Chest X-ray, PA view. Patient: 36 years old, sex F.
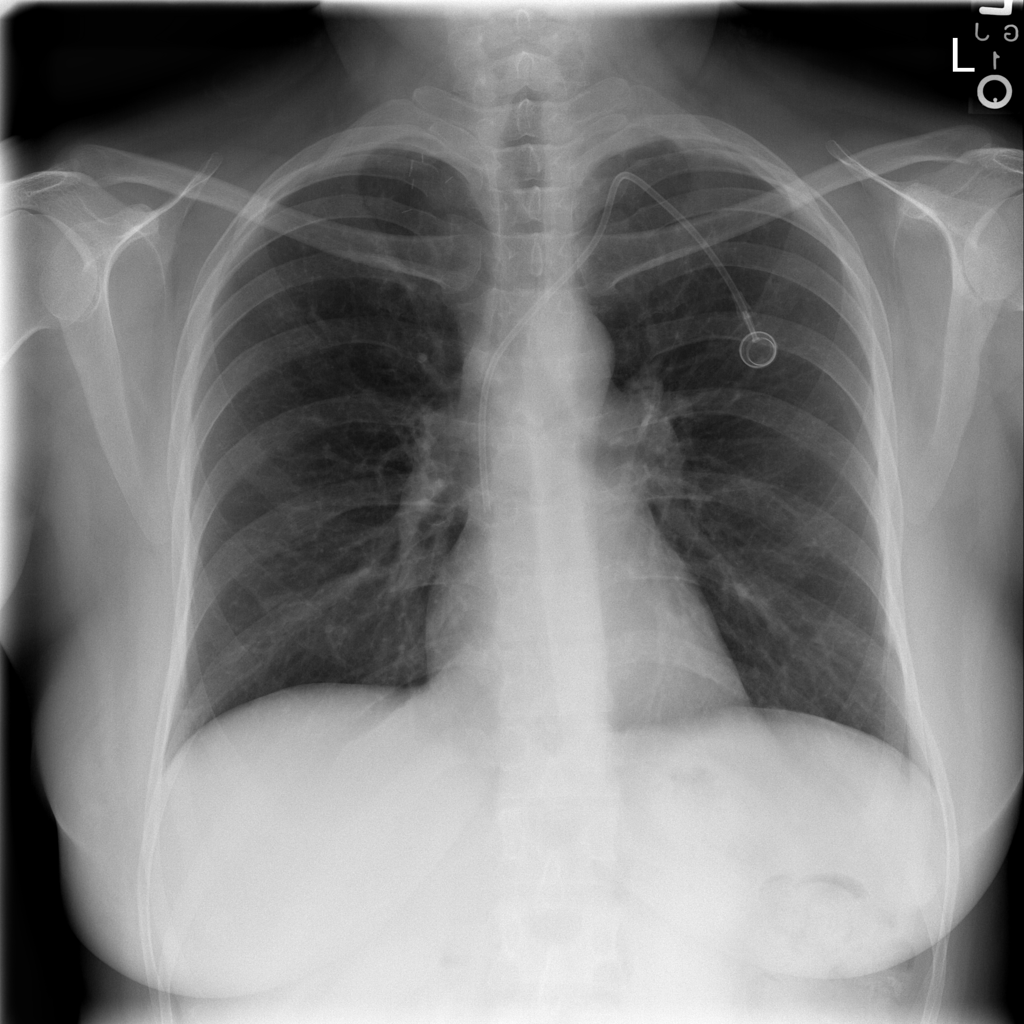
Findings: No Finding